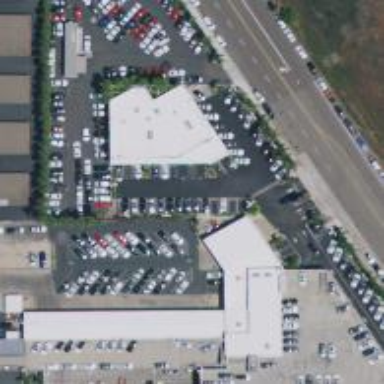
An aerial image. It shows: Commercial building.